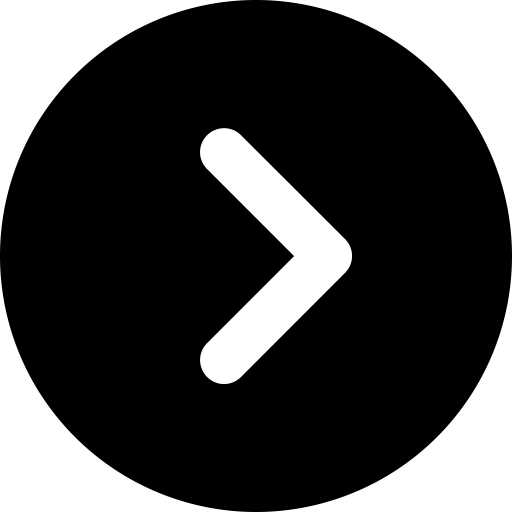
Tags: icon, FontAwesome, fa-icon, solid, circle, chevron, right